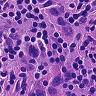
Metastatic tissue present: yes